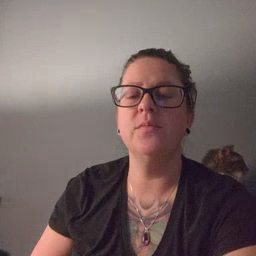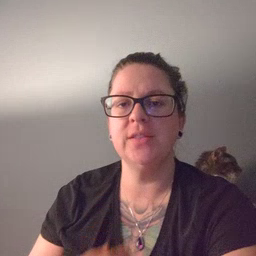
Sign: thirsty